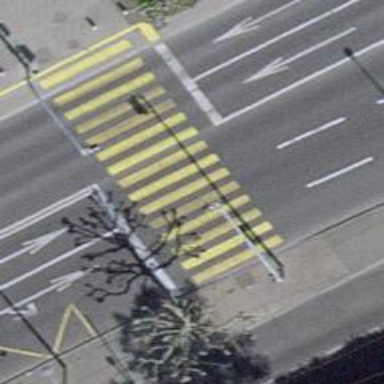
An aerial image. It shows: Crossing with traffic signals.